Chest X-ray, AP view. Patient: 29 years old, sex F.
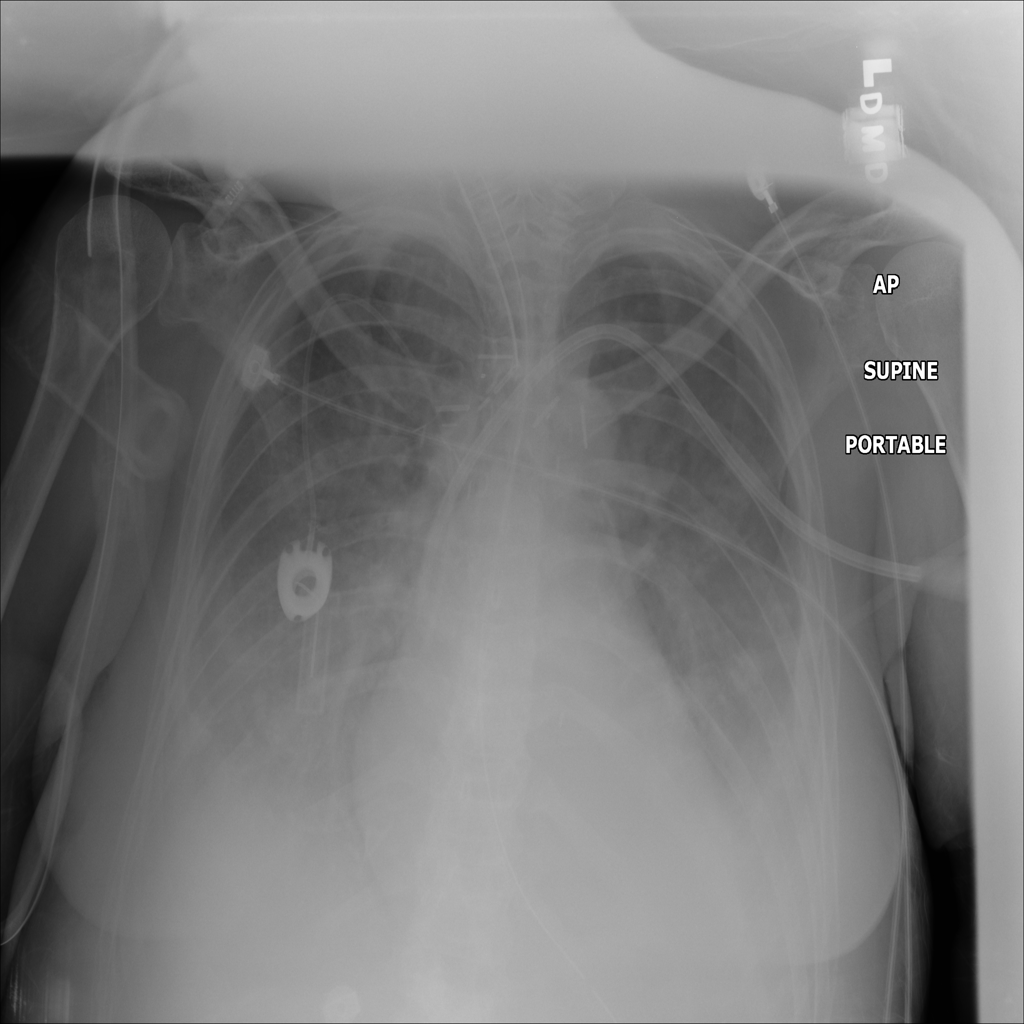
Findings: Atelectasis, Consolidation